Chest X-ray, AP view. Patient: 46 years old, sex F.
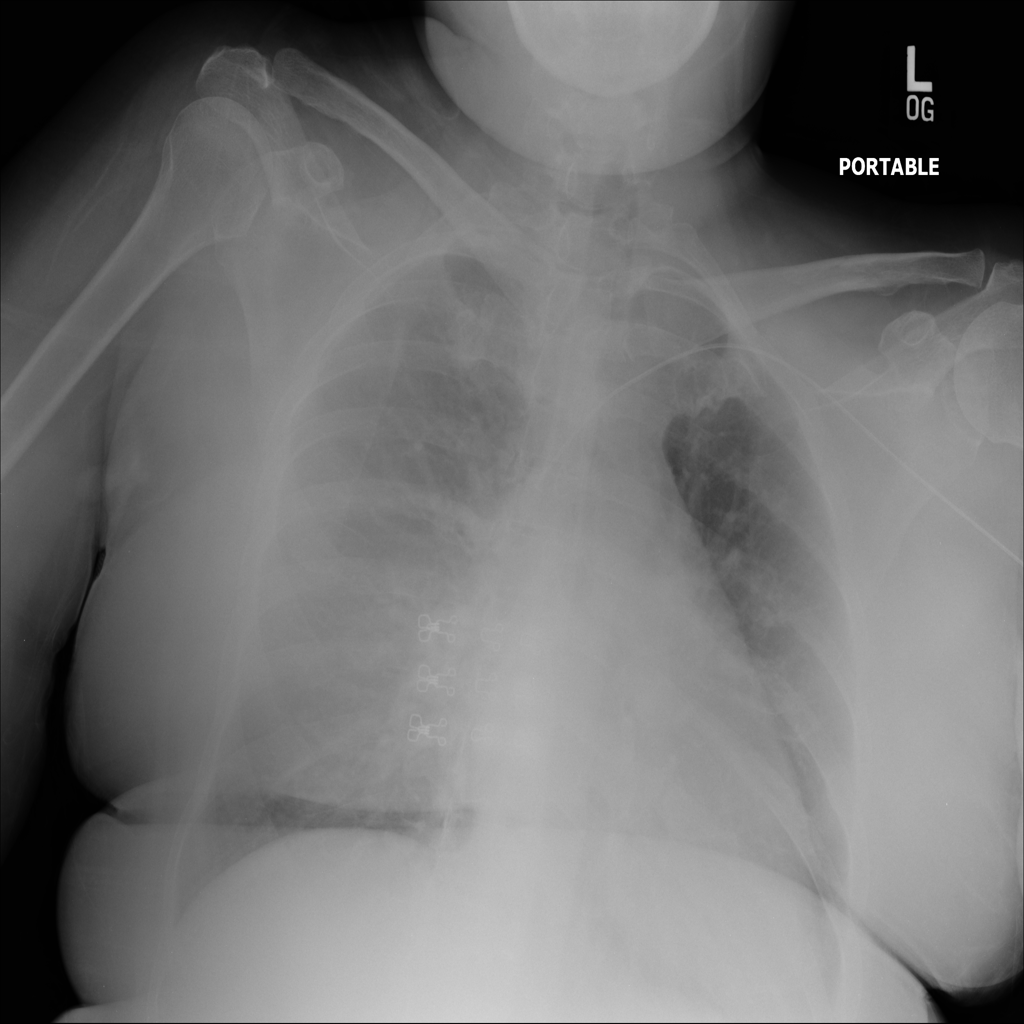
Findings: No Finding